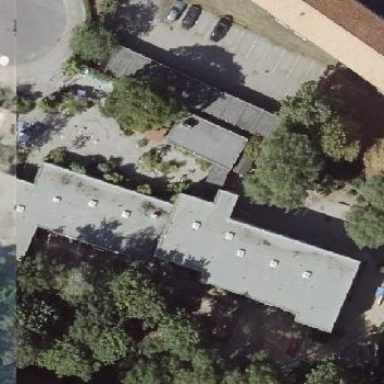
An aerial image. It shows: Kindergarten.